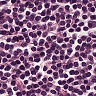
Metastatic tissue present: no